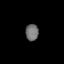
Tissue: skin
Cell type: Epithelial cells
Senescence score: 0.2299
Nuclear area (px): 210
Mean DAPI intensity: 111.871